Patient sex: F
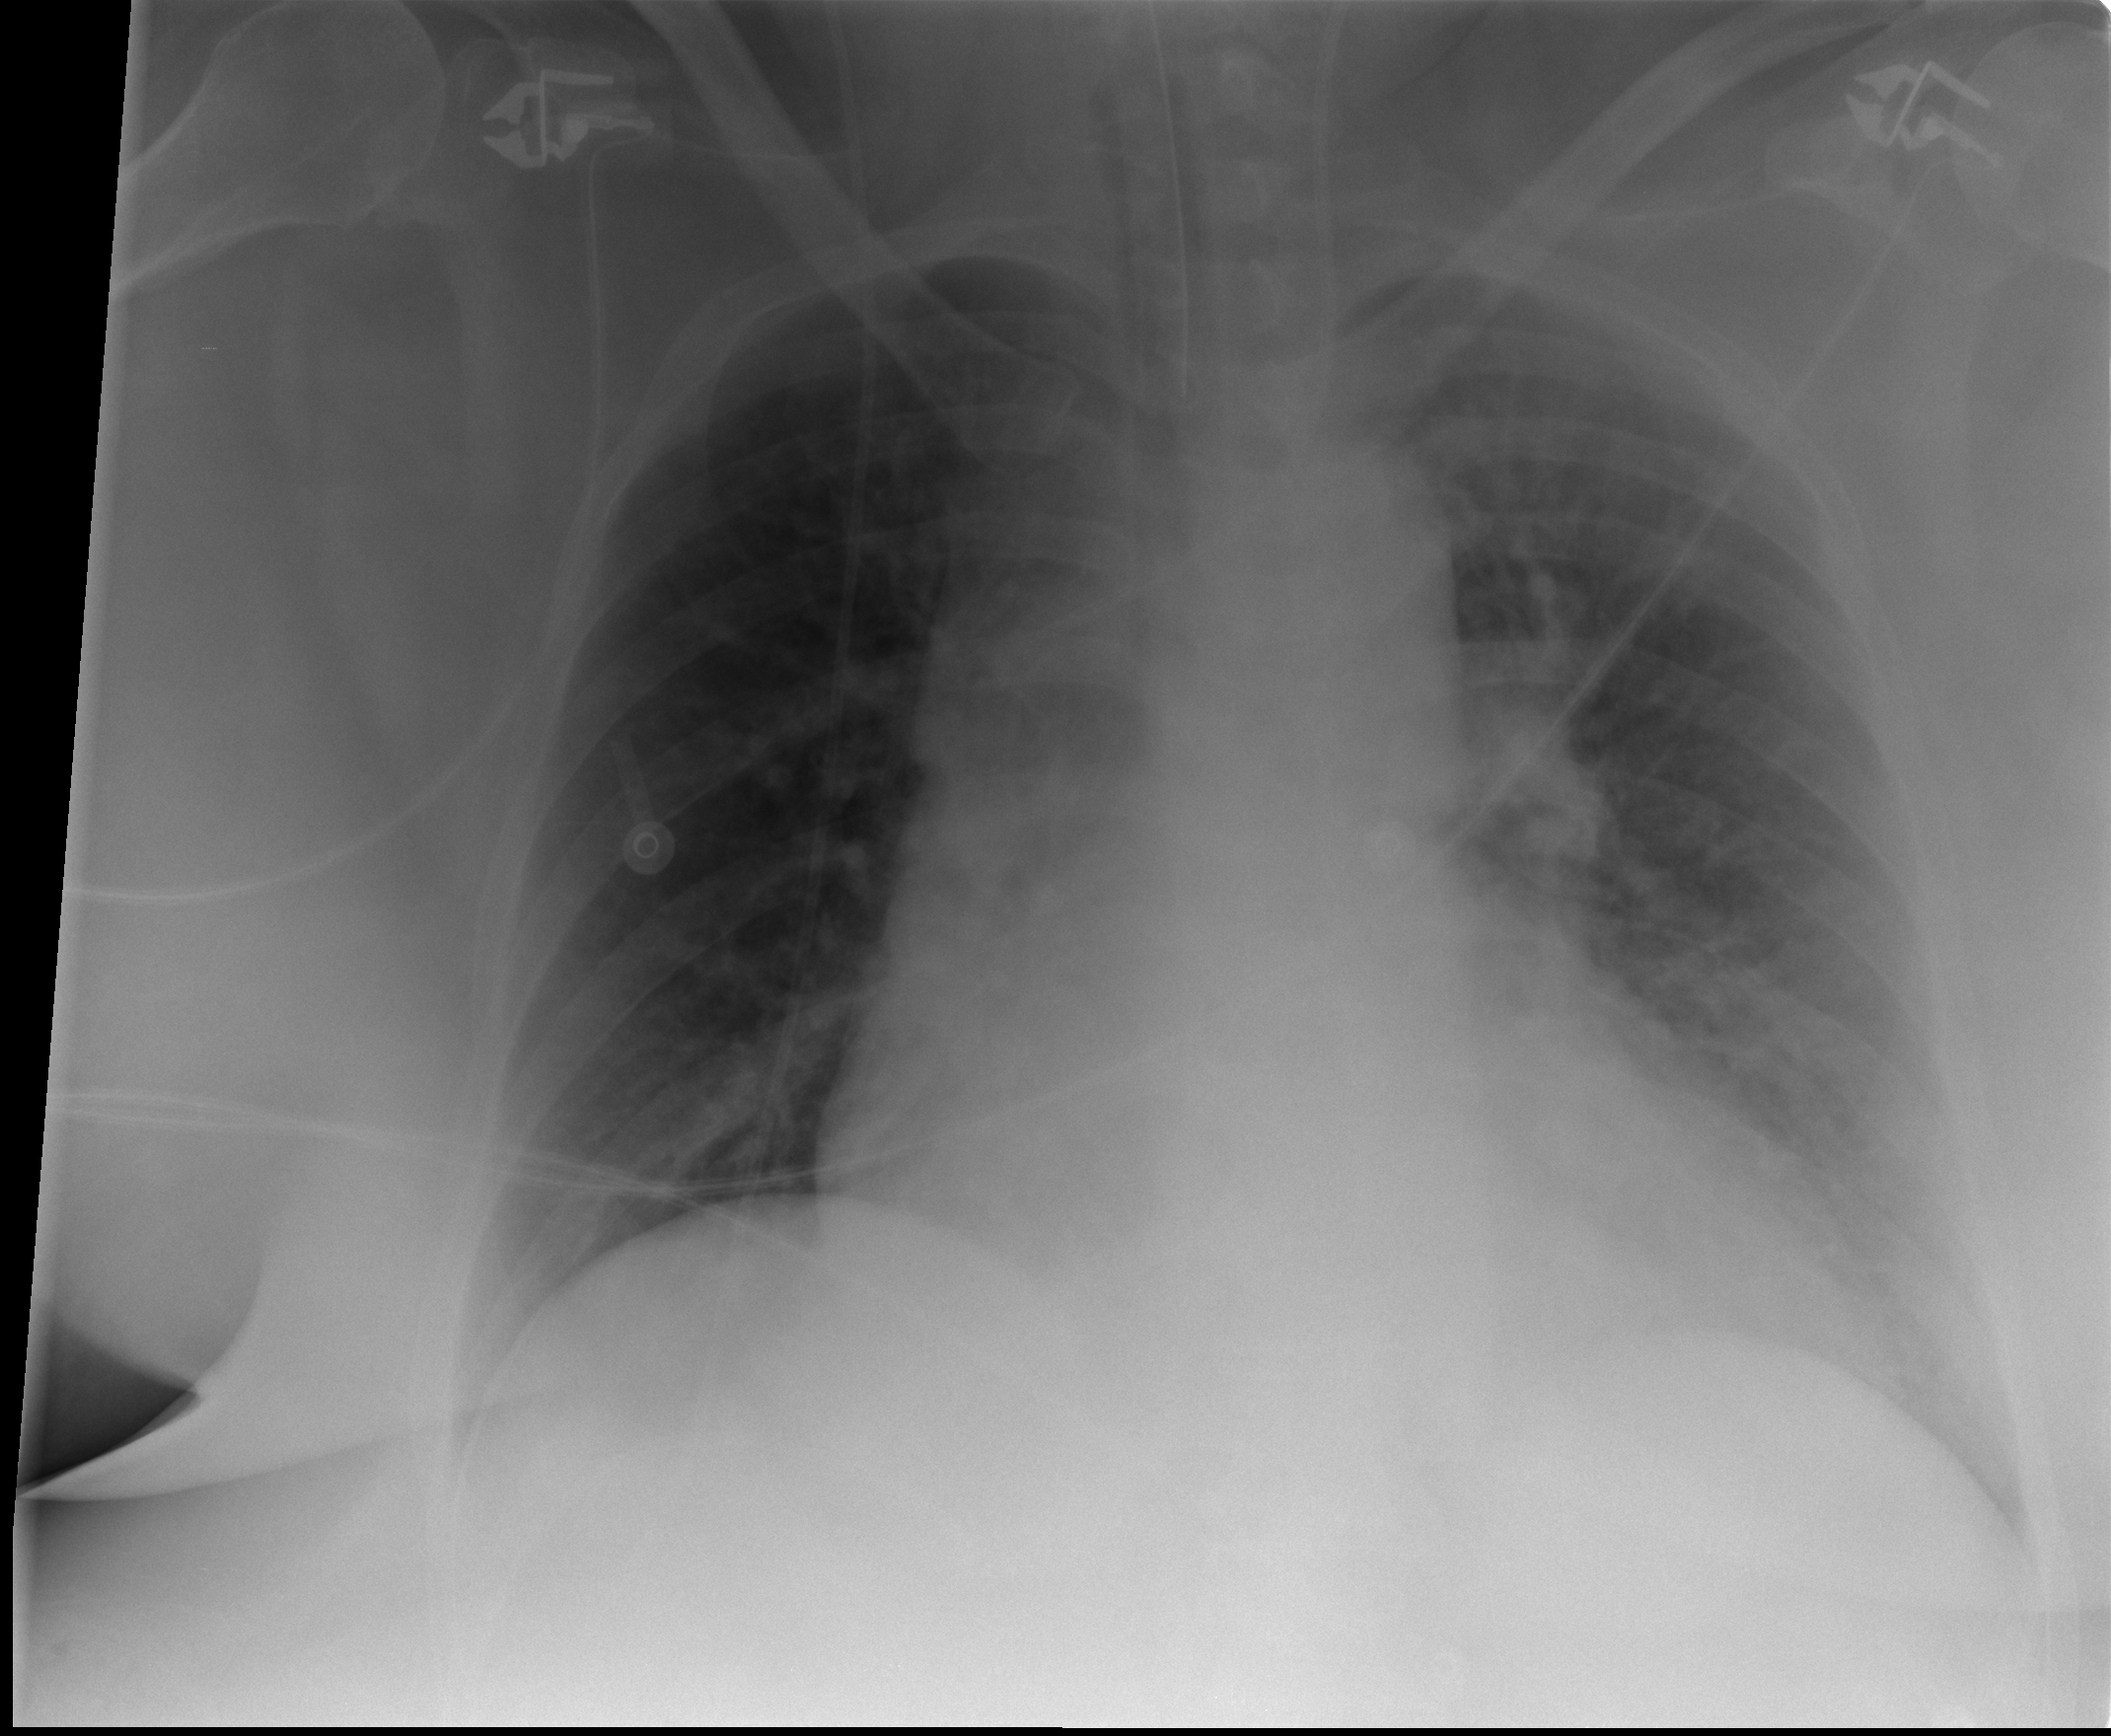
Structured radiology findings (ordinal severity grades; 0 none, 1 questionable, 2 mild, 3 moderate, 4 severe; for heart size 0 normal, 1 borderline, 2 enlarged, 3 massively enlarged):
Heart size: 2
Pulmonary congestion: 2
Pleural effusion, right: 0
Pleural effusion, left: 1
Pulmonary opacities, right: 0
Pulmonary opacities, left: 1
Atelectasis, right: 0
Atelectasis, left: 2